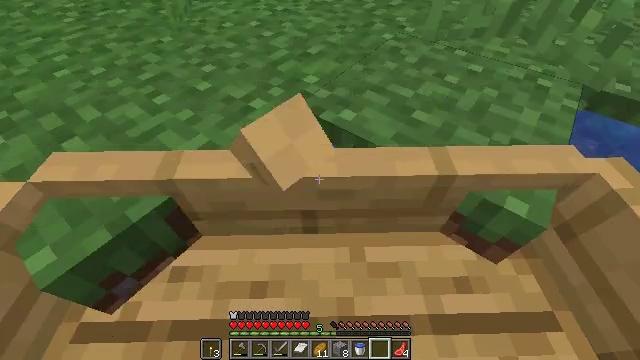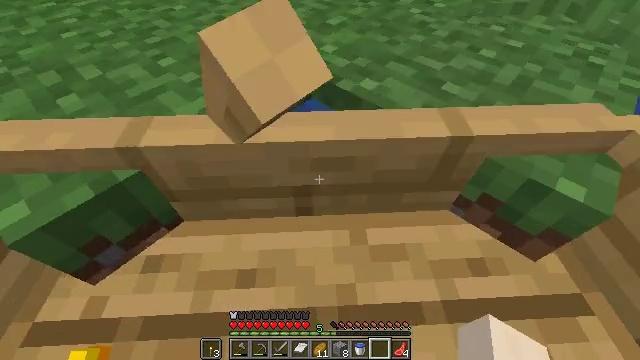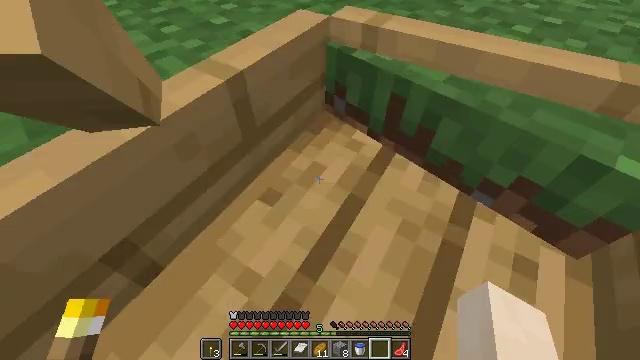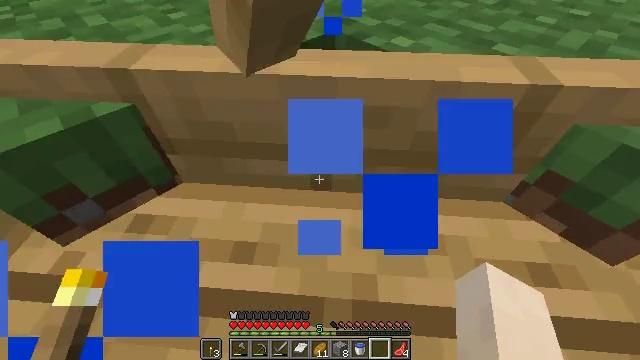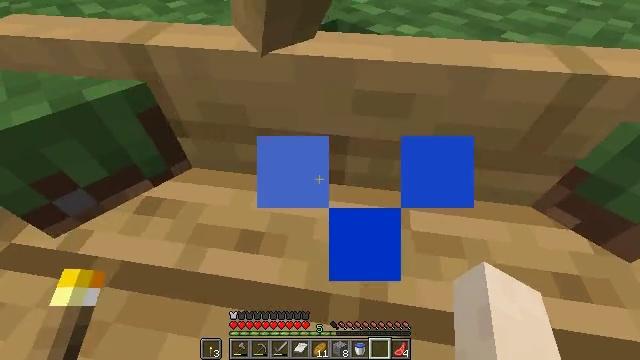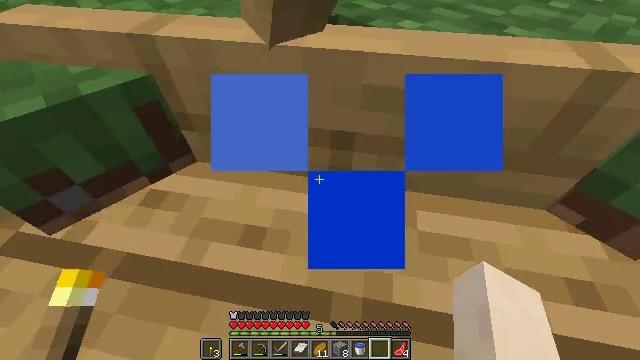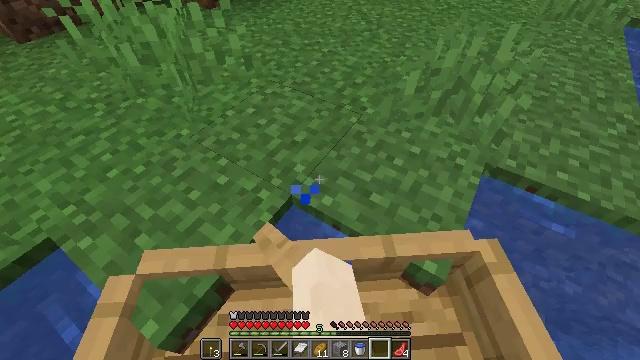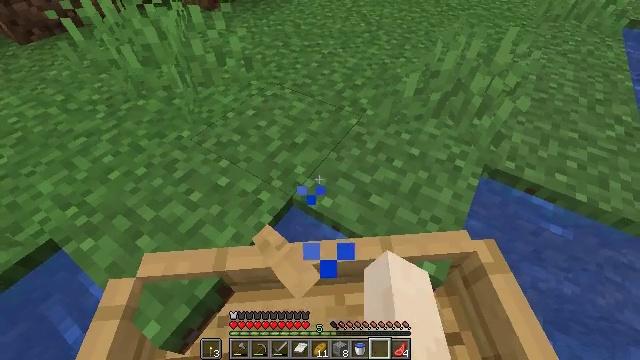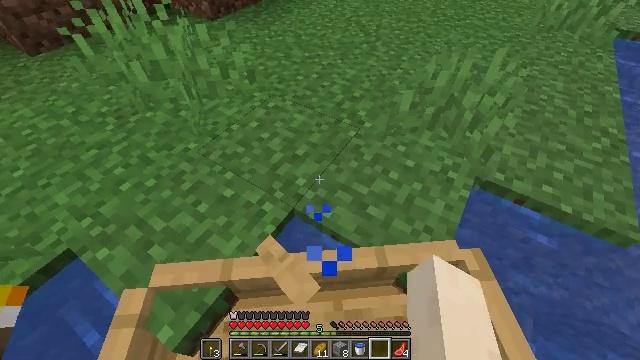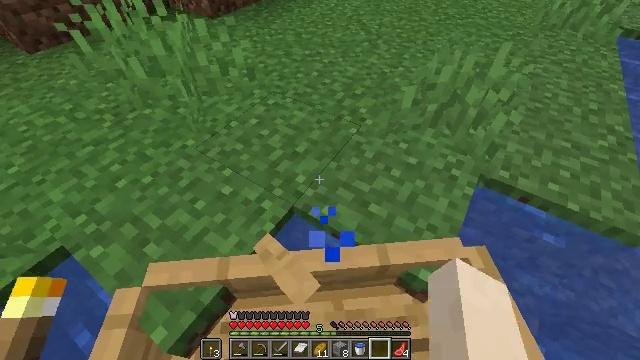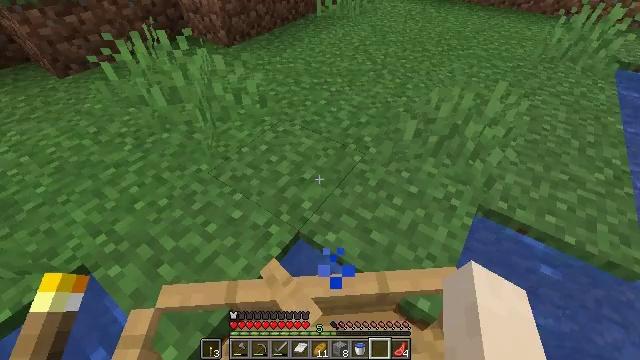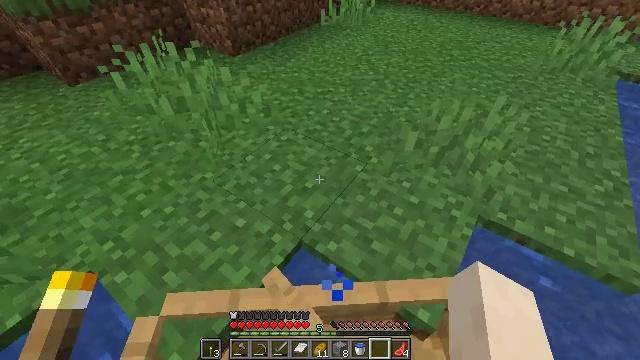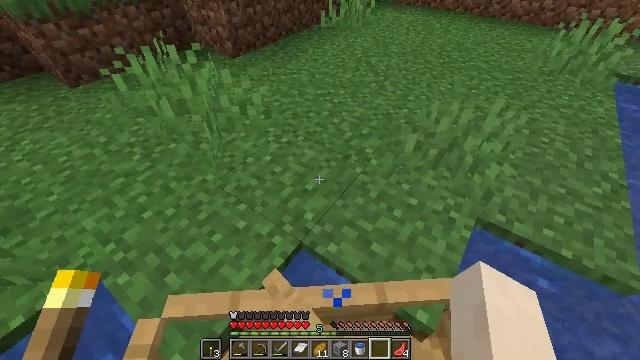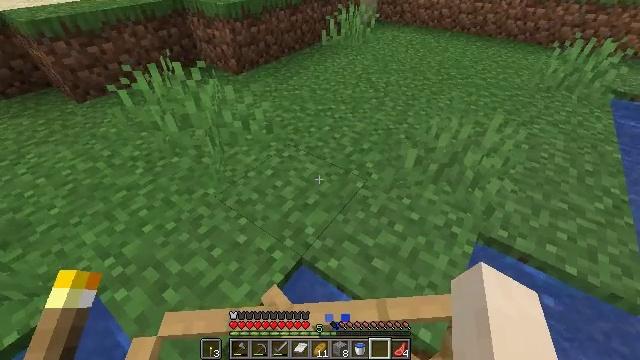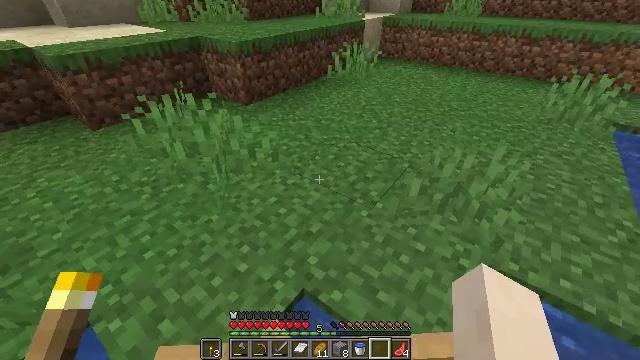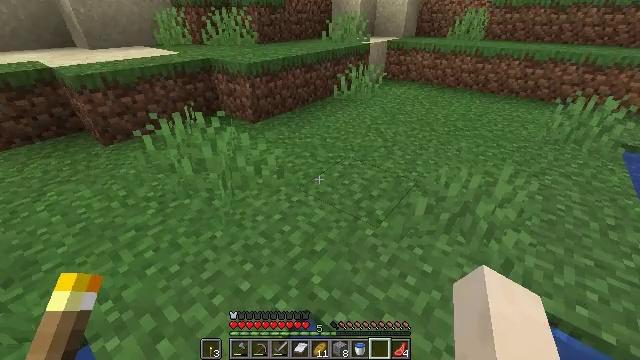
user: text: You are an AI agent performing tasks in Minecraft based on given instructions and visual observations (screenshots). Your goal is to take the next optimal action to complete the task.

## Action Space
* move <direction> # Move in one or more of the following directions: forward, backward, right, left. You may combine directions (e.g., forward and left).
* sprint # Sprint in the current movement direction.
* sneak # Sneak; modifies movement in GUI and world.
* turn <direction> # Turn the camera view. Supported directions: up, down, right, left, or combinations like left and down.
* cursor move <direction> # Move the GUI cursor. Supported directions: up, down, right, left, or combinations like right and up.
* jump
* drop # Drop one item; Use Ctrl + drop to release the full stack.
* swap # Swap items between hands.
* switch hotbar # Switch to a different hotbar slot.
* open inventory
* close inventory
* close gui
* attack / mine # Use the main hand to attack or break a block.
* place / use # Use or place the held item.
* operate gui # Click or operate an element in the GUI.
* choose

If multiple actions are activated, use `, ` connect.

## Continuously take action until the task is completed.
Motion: motion action
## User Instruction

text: Collect tall grass by breaking it.
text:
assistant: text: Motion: sneak, turn left
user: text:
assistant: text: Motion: turn left
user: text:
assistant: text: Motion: turn left and up
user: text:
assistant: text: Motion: no_op
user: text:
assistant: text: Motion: no_op
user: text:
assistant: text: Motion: no_op
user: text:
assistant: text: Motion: no_op
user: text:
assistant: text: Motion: no_op
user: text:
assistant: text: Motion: no_op
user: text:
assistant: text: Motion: turn left and up
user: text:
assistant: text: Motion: turn up
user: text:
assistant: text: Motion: no_op
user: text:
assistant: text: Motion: turn up
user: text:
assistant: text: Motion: turn left and up
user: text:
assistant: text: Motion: turn left and up
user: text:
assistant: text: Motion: no_op
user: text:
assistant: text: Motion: no_op
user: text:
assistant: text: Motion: no_op
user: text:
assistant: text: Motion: switch to hotbar 1
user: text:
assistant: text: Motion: switch to hotbar 1
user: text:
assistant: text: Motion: switch to hotbar 1
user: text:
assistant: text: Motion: no_op
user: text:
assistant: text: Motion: turn left and down
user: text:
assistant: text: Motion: turn left and down
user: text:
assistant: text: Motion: turn left and down
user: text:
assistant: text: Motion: turn left and down
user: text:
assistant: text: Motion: turn left and down
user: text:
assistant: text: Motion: turn right and down
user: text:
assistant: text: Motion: turn right and down
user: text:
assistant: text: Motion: no_op